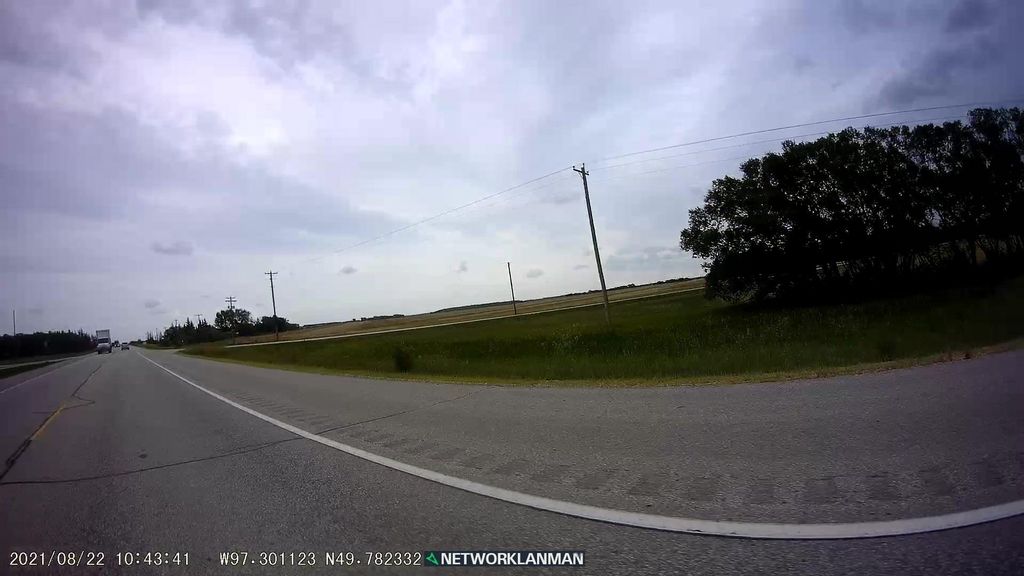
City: winnipeg